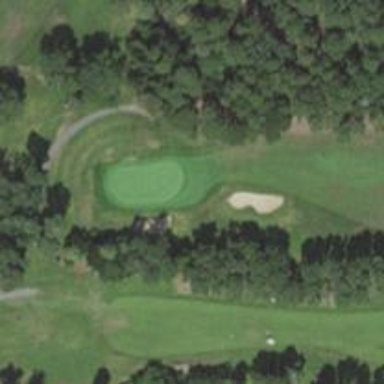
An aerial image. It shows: Golf hole.